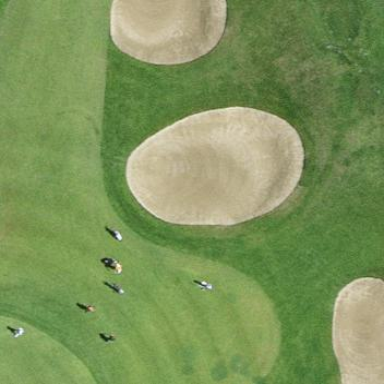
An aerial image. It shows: Bunker filled with sand on golf course.